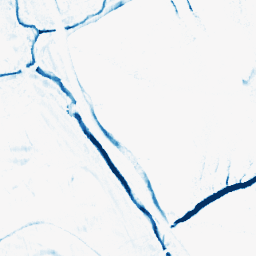
Category: morphological
Decomposition family: morphological_rect
Decomposition parameters: operation: closing
width: 5
height: 10
Upsampling method: sinc_hamming
Upsampling parameters: scale: 8
kernel_size: 16
Upsampling scale: 8